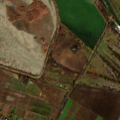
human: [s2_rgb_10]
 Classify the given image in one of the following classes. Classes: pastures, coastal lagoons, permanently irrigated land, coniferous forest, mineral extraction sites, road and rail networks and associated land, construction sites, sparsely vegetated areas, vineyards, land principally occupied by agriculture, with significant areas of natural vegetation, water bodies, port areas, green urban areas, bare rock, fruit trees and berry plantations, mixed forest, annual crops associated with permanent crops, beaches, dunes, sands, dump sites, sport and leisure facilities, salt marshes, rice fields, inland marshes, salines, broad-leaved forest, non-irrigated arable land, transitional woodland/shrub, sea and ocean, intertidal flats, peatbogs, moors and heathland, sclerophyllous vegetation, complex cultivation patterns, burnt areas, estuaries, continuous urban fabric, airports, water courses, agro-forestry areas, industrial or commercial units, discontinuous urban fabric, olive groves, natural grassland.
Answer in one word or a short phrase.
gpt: discontinuous urban fabric, non-irrigated arable land, pastures, water bodies